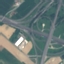
Land use / land cover class: Highway